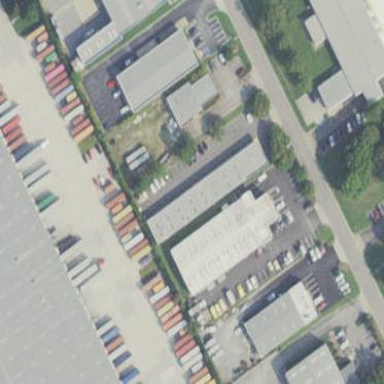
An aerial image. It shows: Industrial building.